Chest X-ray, PA view. Patient: 46 years old, sex M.
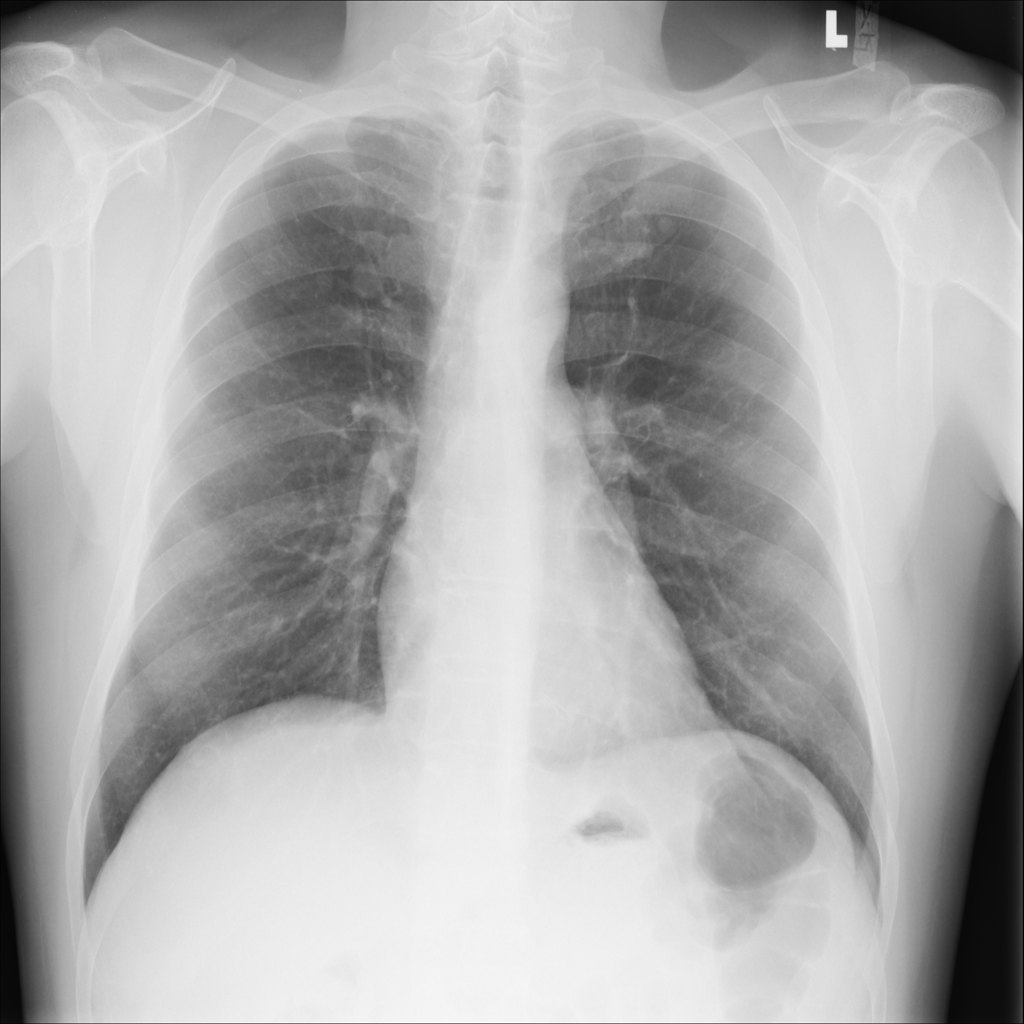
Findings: Nodule